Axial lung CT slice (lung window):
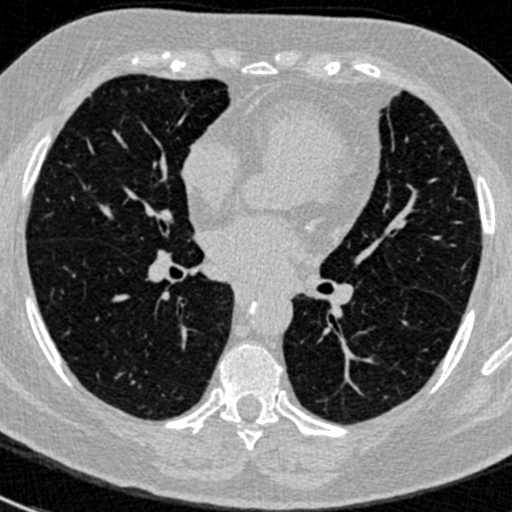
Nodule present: no